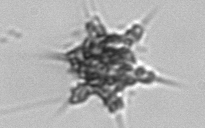
Label: Dictyocha